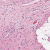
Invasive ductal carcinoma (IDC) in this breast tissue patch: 0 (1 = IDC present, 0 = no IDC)